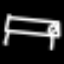
Label: bed